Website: home-depot
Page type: orders-overview
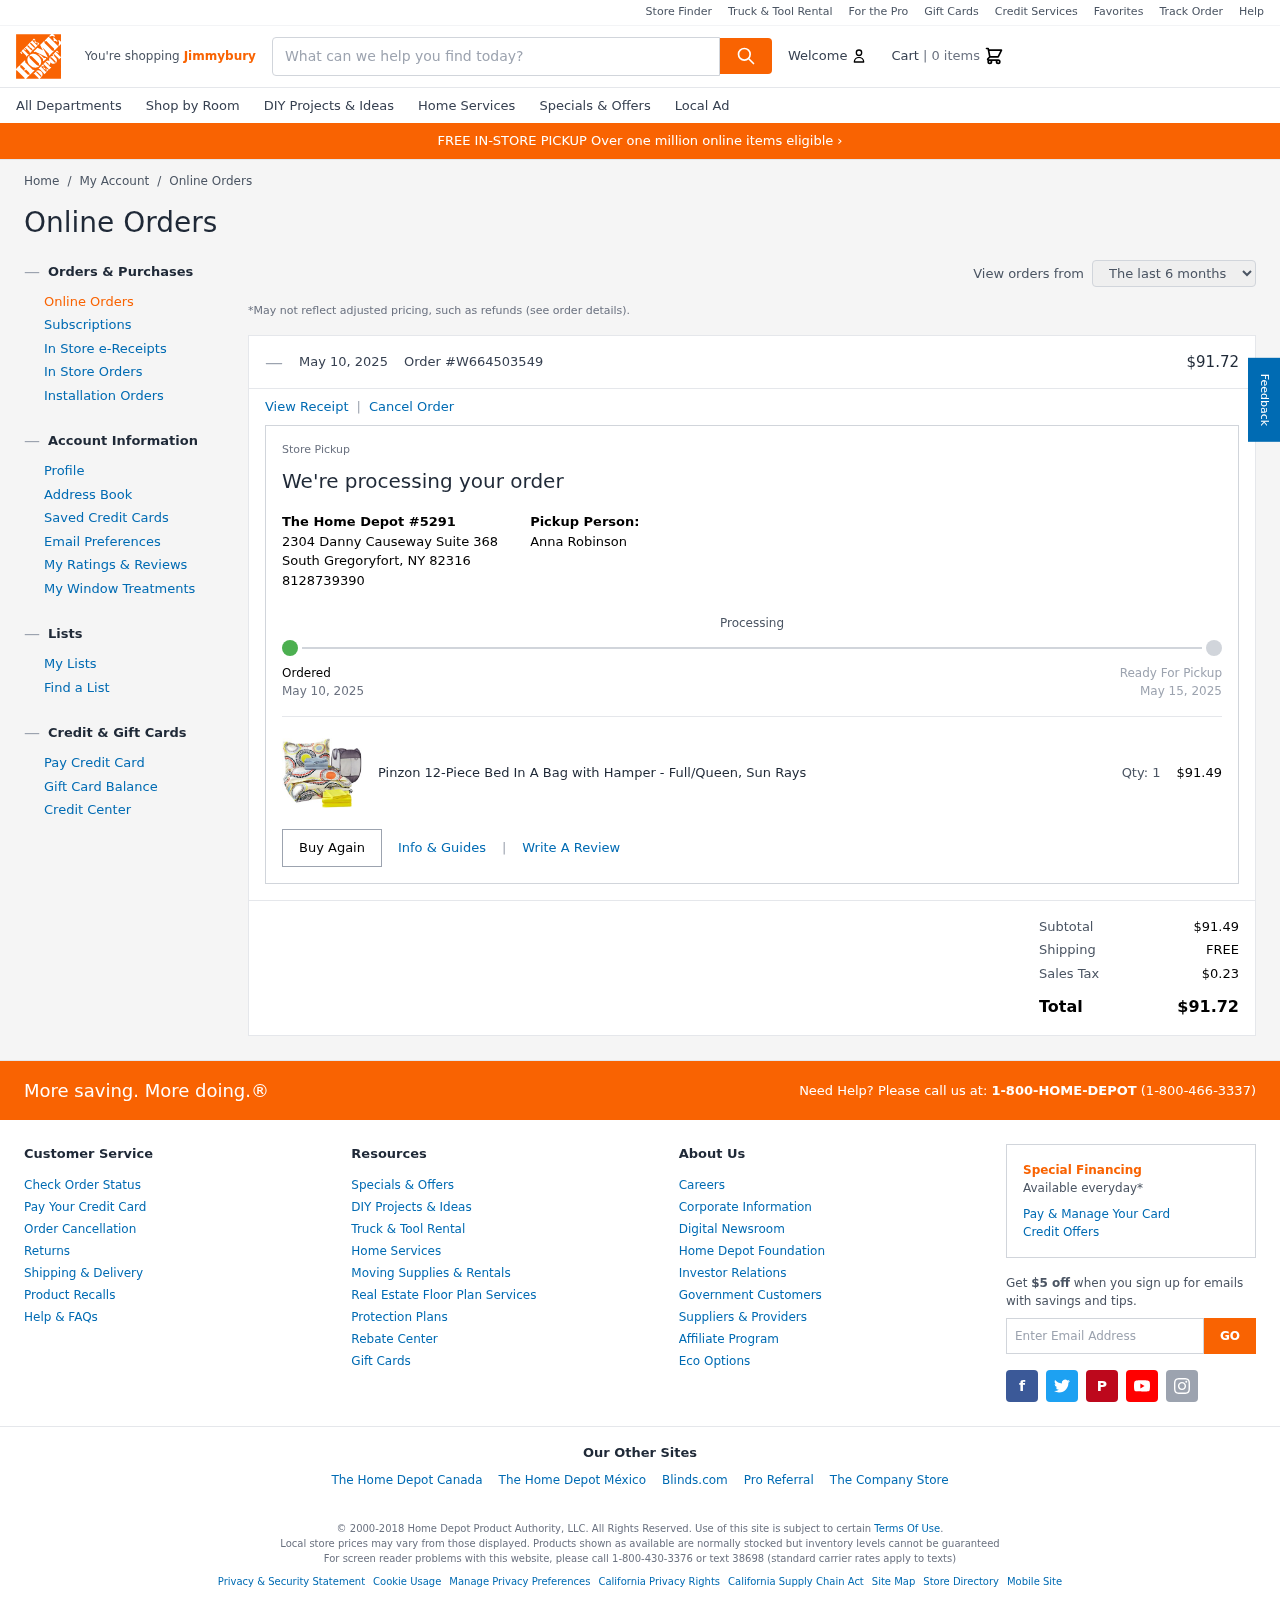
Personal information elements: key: PII_CITY
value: Jimmybury
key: PII_FULLNAME
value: Anna Robinson
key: PII_LOCATION1_CITY_STATE_ZIP
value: South Gregoryfort, NY 82316
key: PII_LOCATION1_STREET
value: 2304 Danny Causeway Suite 368
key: PII_PHONE
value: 8128739390
Product elements: key: PRODUCT1_NAME
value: Pinzon 12-Piece Bed In A Bag with Hamper - Full/Queen, Sun Rays
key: PRODUCT1_PRICE
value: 91.49
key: PRODUCT1_QUANTITY
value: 1
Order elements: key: ORDER_NUM_ITEMS
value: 0
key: ORDER_DATE
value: May 10, 2025
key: ORDER_ID
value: W664503549
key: ORDER_TOTAL
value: $91.72
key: ORDER_DELIVERY_DATE
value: May 15, 2025
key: ORDER_SUBTOTAL
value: $91.49
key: ORDER_SHIPPING_COST
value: FREE
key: ORDER_TAX
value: $0.23
Search elements: key: HEADER_SEARCH
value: What can we help you find today?